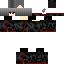
A male skeleton skin with dark skin, wearing brown helmet dressed in a black robe top and red pants, featuring a closed mouth.